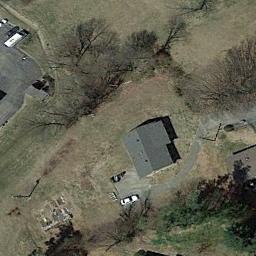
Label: sparse_residential